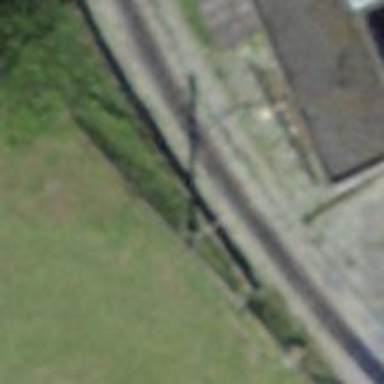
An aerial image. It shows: Narrow-gauge railway track with 1 electrified contact line.